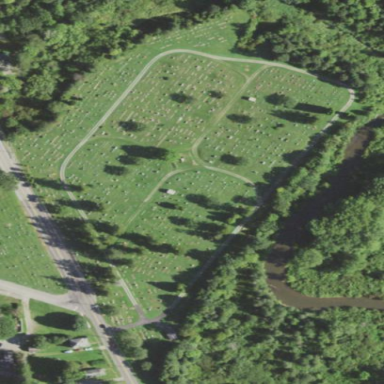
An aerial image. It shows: Cemetery.